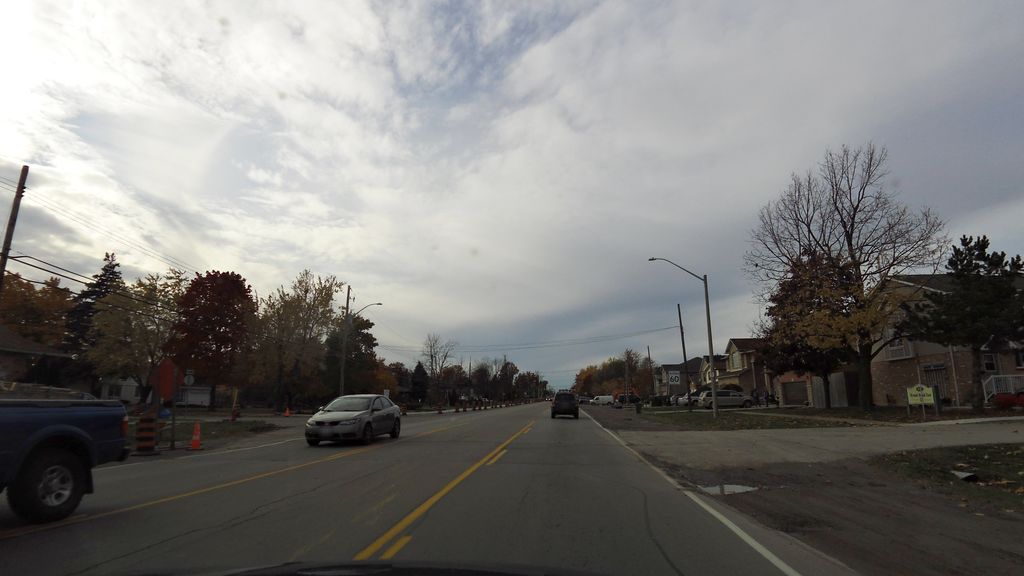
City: hamilton